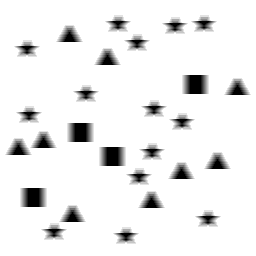
Squares: 4
Triangles: 9
Stars: 14
Total shapes: 27